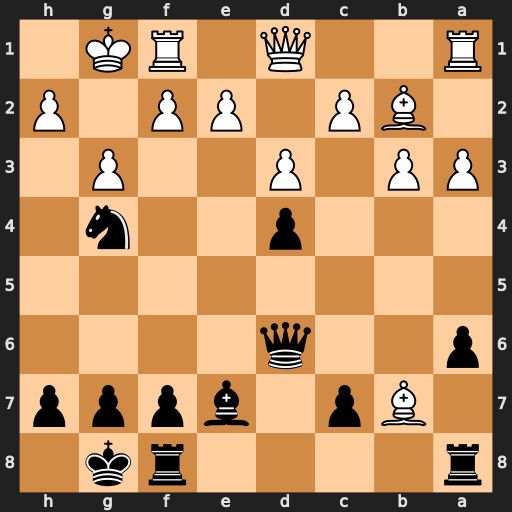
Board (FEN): r4rk1/1Bp1bppp/p2q4/8/3p2n1/PP1P2P1/1BP1PP1P/R2Q1RK1
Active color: b
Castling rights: -
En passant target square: -
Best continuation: Qh6 h4 Bxh4 Kg2 Bxg3